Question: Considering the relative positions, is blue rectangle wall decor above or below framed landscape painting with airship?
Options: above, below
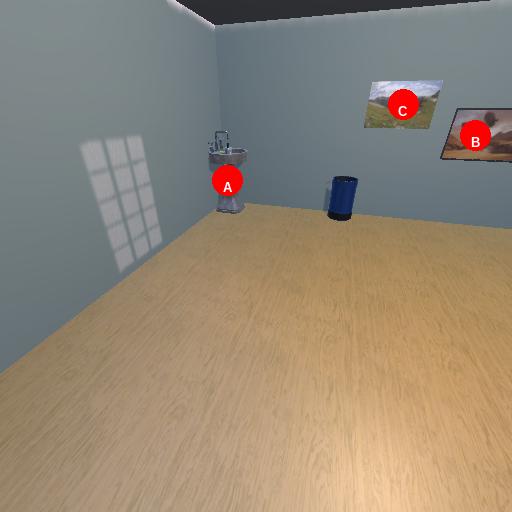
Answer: above